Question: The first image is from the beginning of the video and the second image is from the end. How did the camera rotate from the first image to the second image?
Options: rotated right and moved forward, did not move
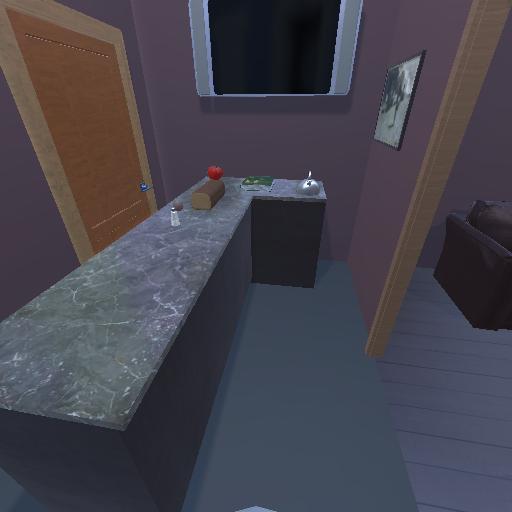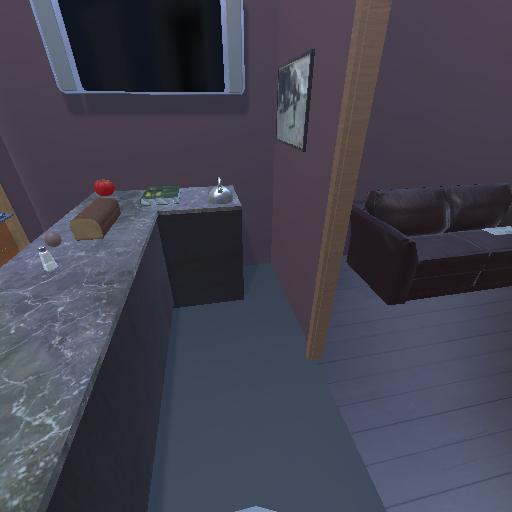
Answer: rotated right and moved forward